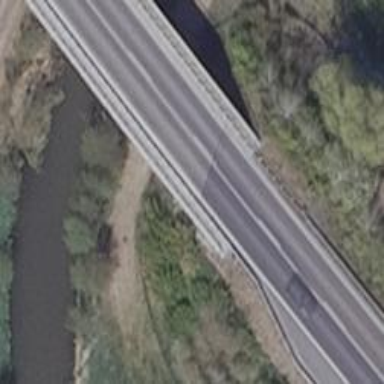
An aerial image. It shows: Primary highway motorroad on asphalt bridge.